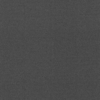
Label: dusty